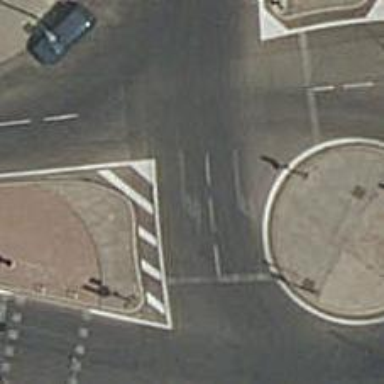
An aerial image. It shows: Tertiary road with asphalt surface leading to circular junction.